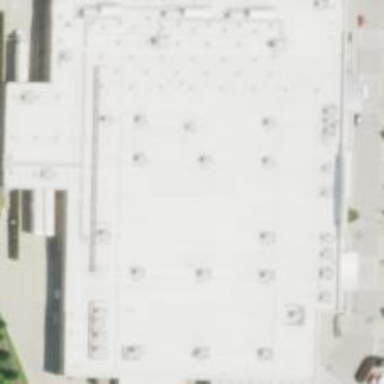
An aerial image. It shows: Supermarket.